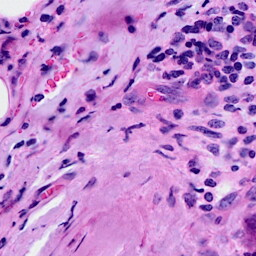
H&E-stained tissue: Breast